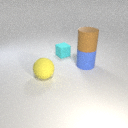
large yellow rubber sphere to the left of large blue rubber cylinder